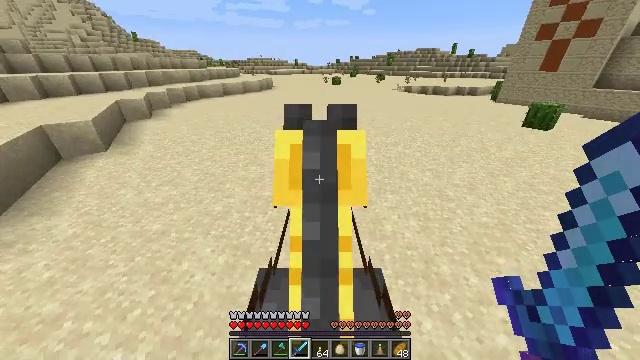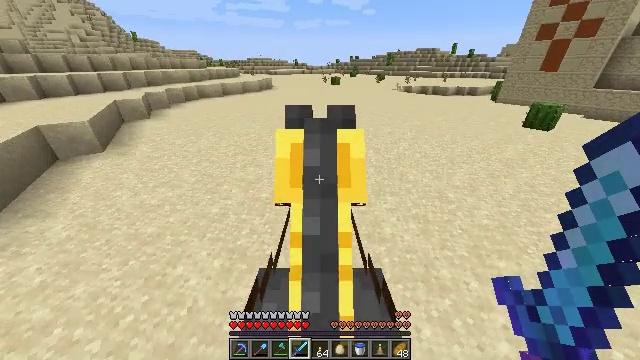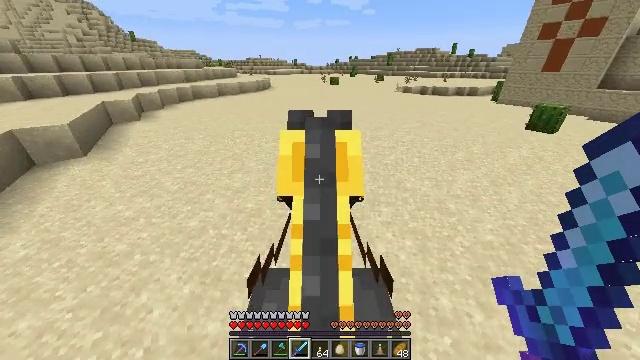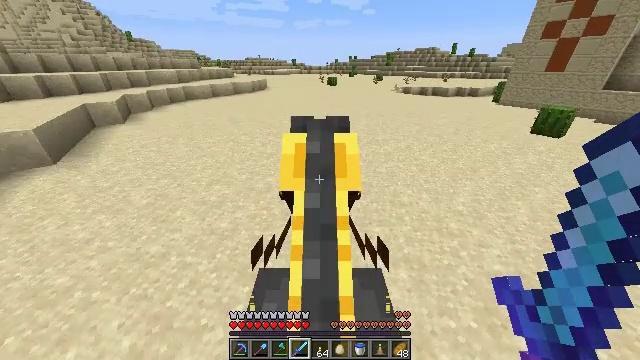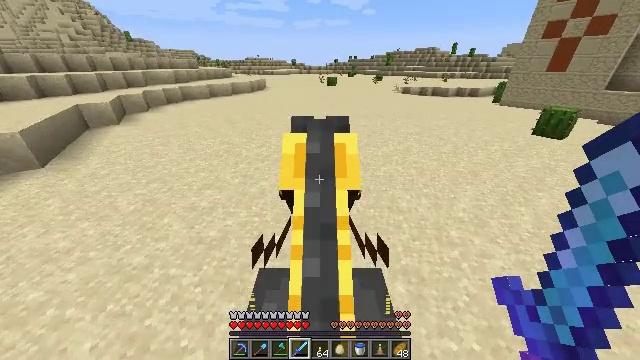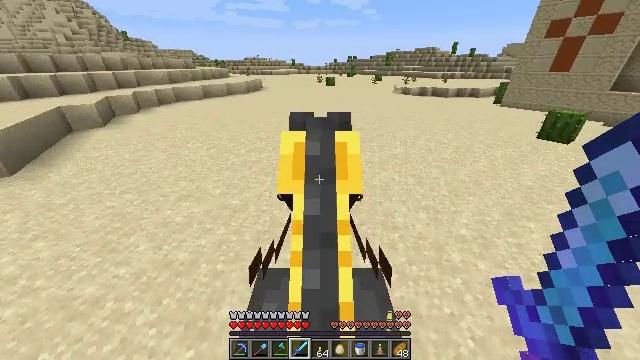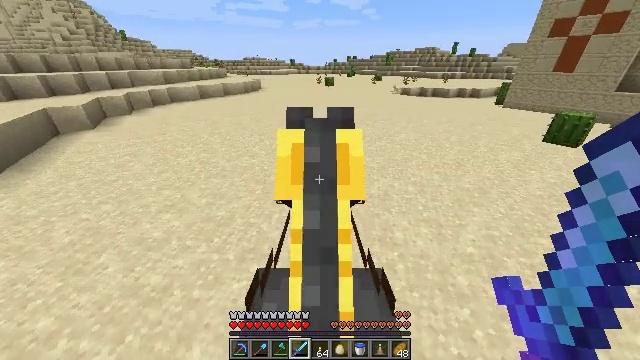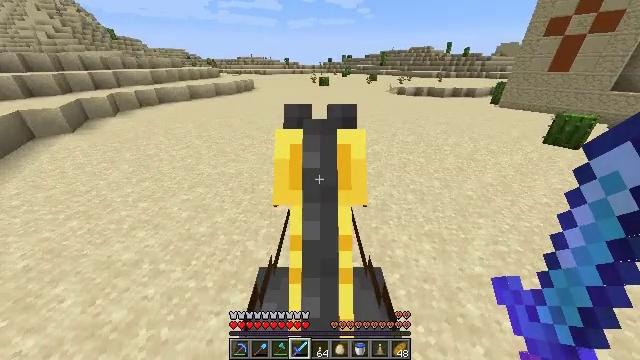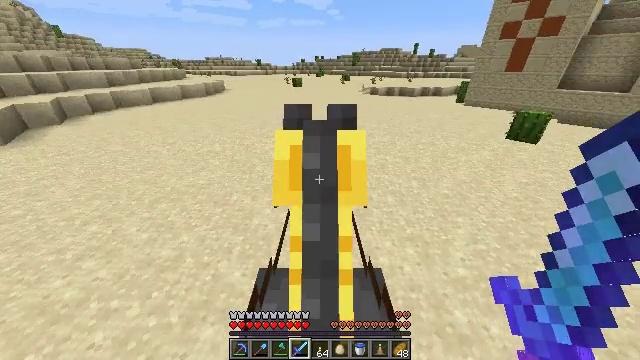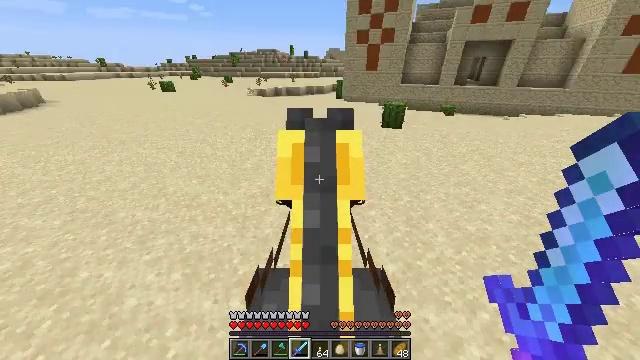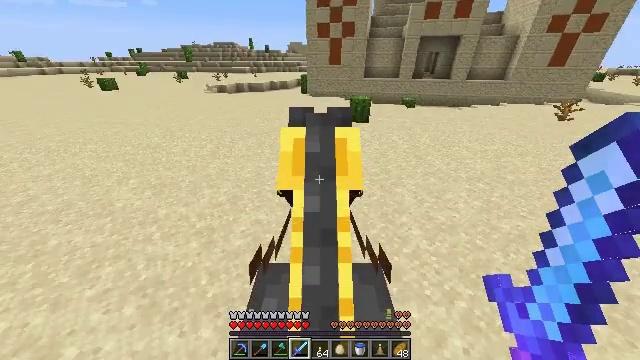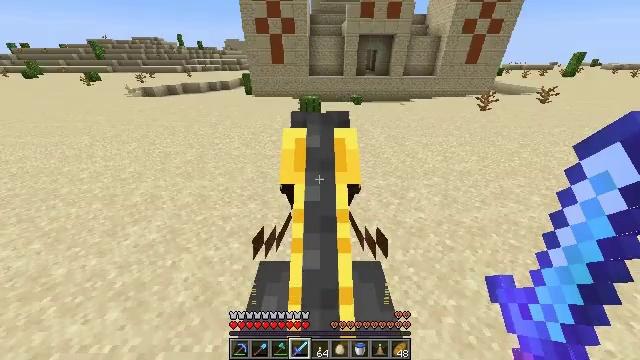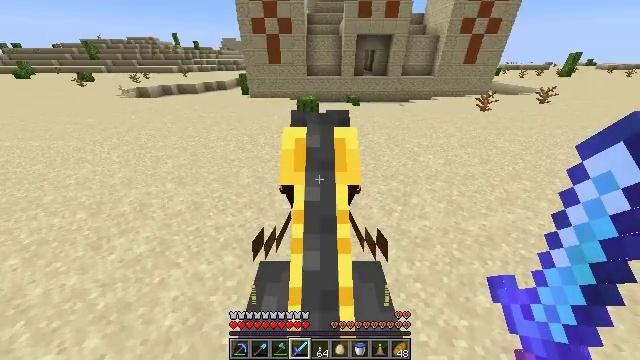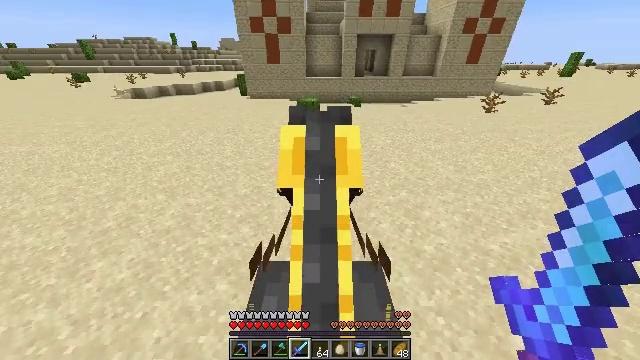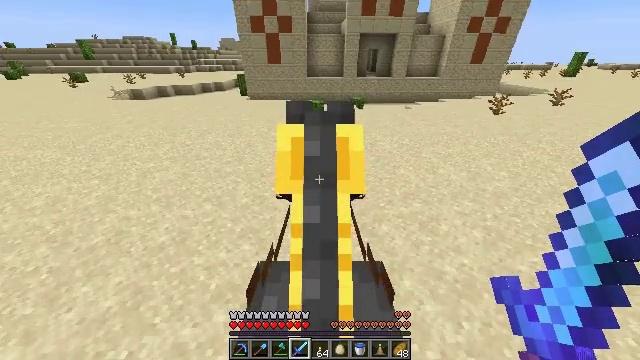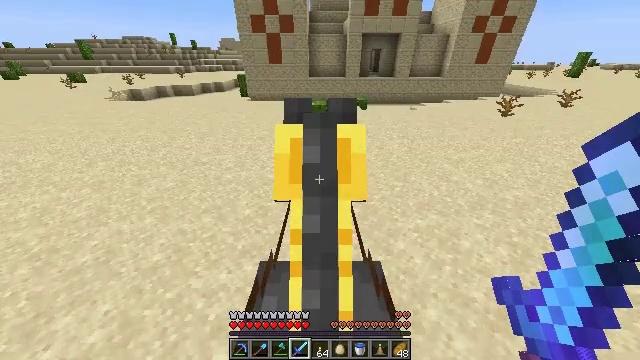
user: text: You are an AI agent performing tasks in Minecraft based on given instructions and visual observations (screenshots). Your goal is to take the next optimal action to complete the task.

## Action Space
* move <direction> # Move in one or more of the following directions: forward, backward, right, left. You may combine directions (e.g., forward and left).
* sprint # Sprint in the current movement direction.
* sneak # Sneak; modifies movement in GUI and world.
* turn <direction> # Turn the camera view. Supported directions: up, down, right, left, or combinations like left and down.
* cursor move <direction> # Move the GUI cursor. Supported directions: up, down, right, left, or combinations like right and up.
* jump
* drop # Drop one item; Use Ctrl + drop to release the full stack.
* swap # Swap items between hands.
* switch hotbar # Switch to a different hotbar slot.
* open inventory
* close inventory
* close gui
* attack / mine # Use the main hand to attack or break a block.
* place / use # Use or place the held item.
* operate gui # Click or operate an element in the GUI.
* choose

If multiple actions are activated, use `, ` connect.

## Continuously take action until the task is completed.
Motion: motion action
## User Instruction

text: Mine the sandstone block.
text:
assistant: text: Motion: move forward and move right, sprint
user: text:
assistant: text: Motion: move forward and move right, sprint
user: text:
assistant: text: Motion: move forward and move right, sprint
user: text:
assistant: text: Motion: move forward and move right, sprint
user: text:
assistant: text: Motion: move forward, sprint
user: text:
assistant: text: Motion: move forward, sprint
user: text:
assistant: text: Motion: move forward, sprint, turn right
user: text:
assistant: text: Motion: move forward, sprint, turn right
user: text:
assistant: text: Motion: move forward, sprint, turn right
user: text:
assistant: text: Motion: move forward, sprint, turn right and down
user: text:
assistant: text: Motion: move forward, sprint, turn right
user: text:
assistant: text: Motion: move forward and move left, sprint
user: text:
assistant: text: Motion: move forward and move left, sprint
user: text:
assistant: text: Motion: move forward and move left, sprint
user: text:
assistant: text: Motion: move forward and move left, sprint
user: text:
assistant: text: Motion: move forward and move left, sprint
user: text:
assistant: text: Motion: move forward and move left, sprint
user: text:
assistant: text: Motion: move forward and move left, sprint
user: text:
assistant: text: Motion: move forward and move left, sprint
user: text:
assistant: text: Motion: move forward and move left, sprint
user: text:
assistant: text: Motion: move forward and move left, sprint
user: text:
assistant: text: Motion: move forward and move left, sprint
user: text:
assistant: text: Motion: move forward and move left, sprint
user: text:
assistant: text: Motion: move forward and move left, sprint
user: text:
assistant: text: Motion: move forward and move left, sprint
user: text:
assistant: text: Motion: move forward and move left, sprint
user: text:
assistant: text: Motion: move forward and move left, sprint
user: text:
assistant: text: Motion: move forward and move left
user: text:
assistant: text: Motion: move forward and move left
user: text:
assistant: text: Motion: move forward and move left, turn right and up